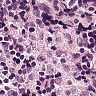
Metastatic tissue present: no